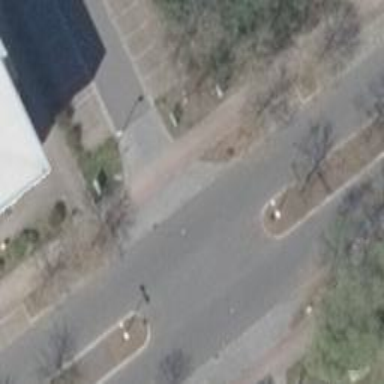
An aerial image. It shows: Service road with marked parking lanes on both sides.